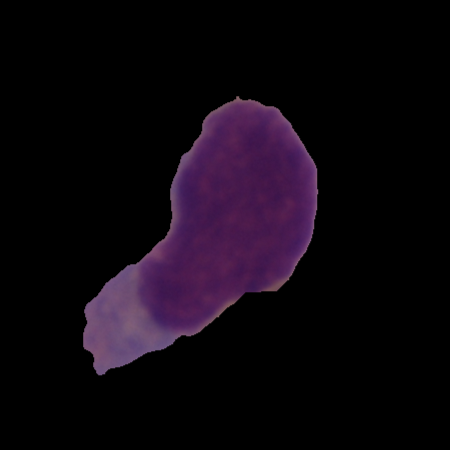
Label: healthy